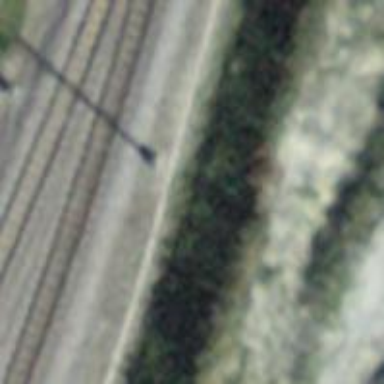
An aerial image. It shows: Catenary mast for power lines.